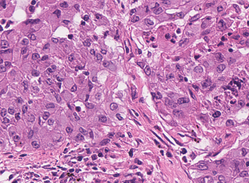
Tumor epithelial tissue: yes
Tumor-associated stroma tissue: yes
Normal tissue: no